Field crop: tomato
Growth stage: 2
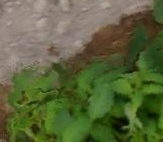
Species: tomato